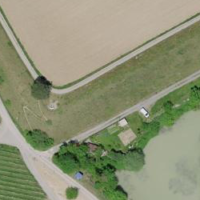
EUNIS habitat code: 25
Species observed at this site:
Melampyrum arvense
Daucus carota